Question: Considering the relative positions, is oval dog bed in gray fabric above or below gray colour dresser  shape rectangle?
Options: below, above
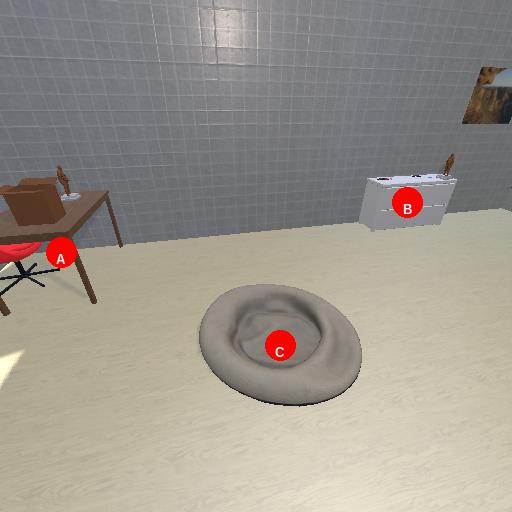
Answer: below